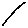
Label: line